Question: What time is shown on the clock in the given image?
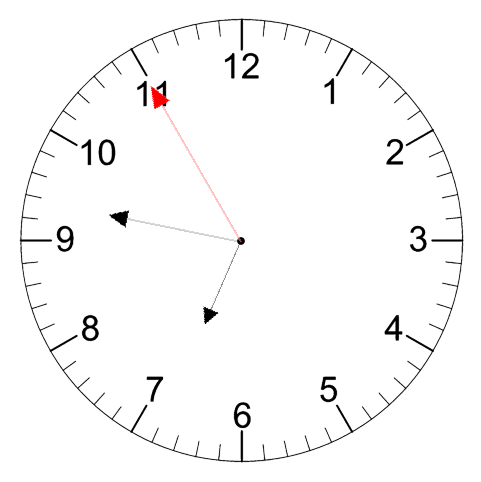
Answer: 06:46:55